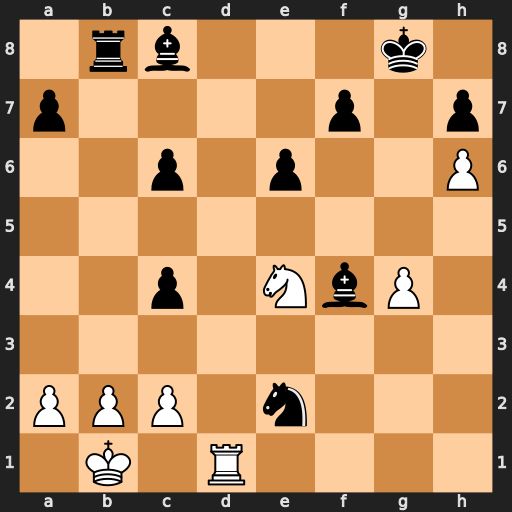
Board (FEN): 1rb3k1/p4p1p/2p1p2P/8/2p1NbP1/8/PPP1n3/1K1R4
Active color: w
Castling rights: -
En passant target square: -
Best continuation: Rd8#